Question: I'm making an Android app, and I want to present some data, in TextViews, with different categories. I want it to look something like this:

I wonder how you can create some "rulers"/"separators" with a header text, which looks something like that. I know you can use custom views, but I'm a bit unfamiliar with them, so if someone want to explain them, that's fine.
One more thing worth pointing out is that I want them to be placeable, previewable and preferrable also editable (the last is not completely nessescary, but it would be nice if you could change the text (that's fine through XML too, as long as different objects can have different headers)) as any other view in the editor.
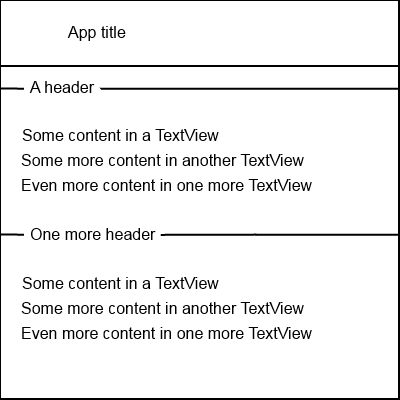
Answer: I use this frequently to make separators:
'''
<View
android:id="@+id/text_separator"
android:width=:"fill_parent"
android:height="1dp" // whatever thickness you want
android:background="@color/black" /> // whatever color you want
'''